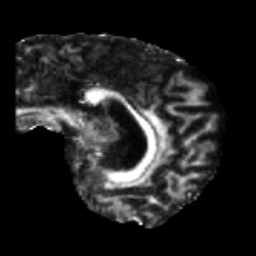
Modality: FA
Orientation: sagittal
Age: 49
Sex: male
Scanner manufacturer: siemens
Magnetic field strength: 3 T
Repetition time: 5.25 s
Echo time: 0.08 s